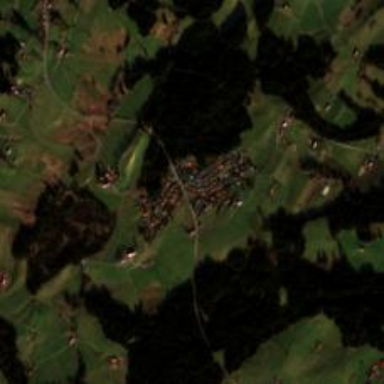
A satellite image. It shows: Village.